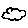
Label: cloud